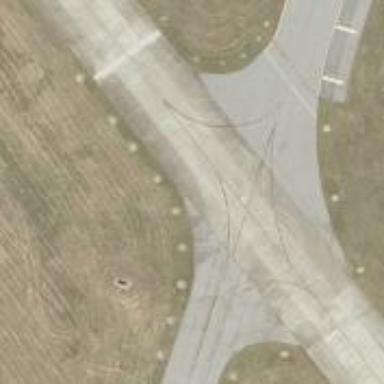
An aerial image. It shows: View of taxiway at the airport.